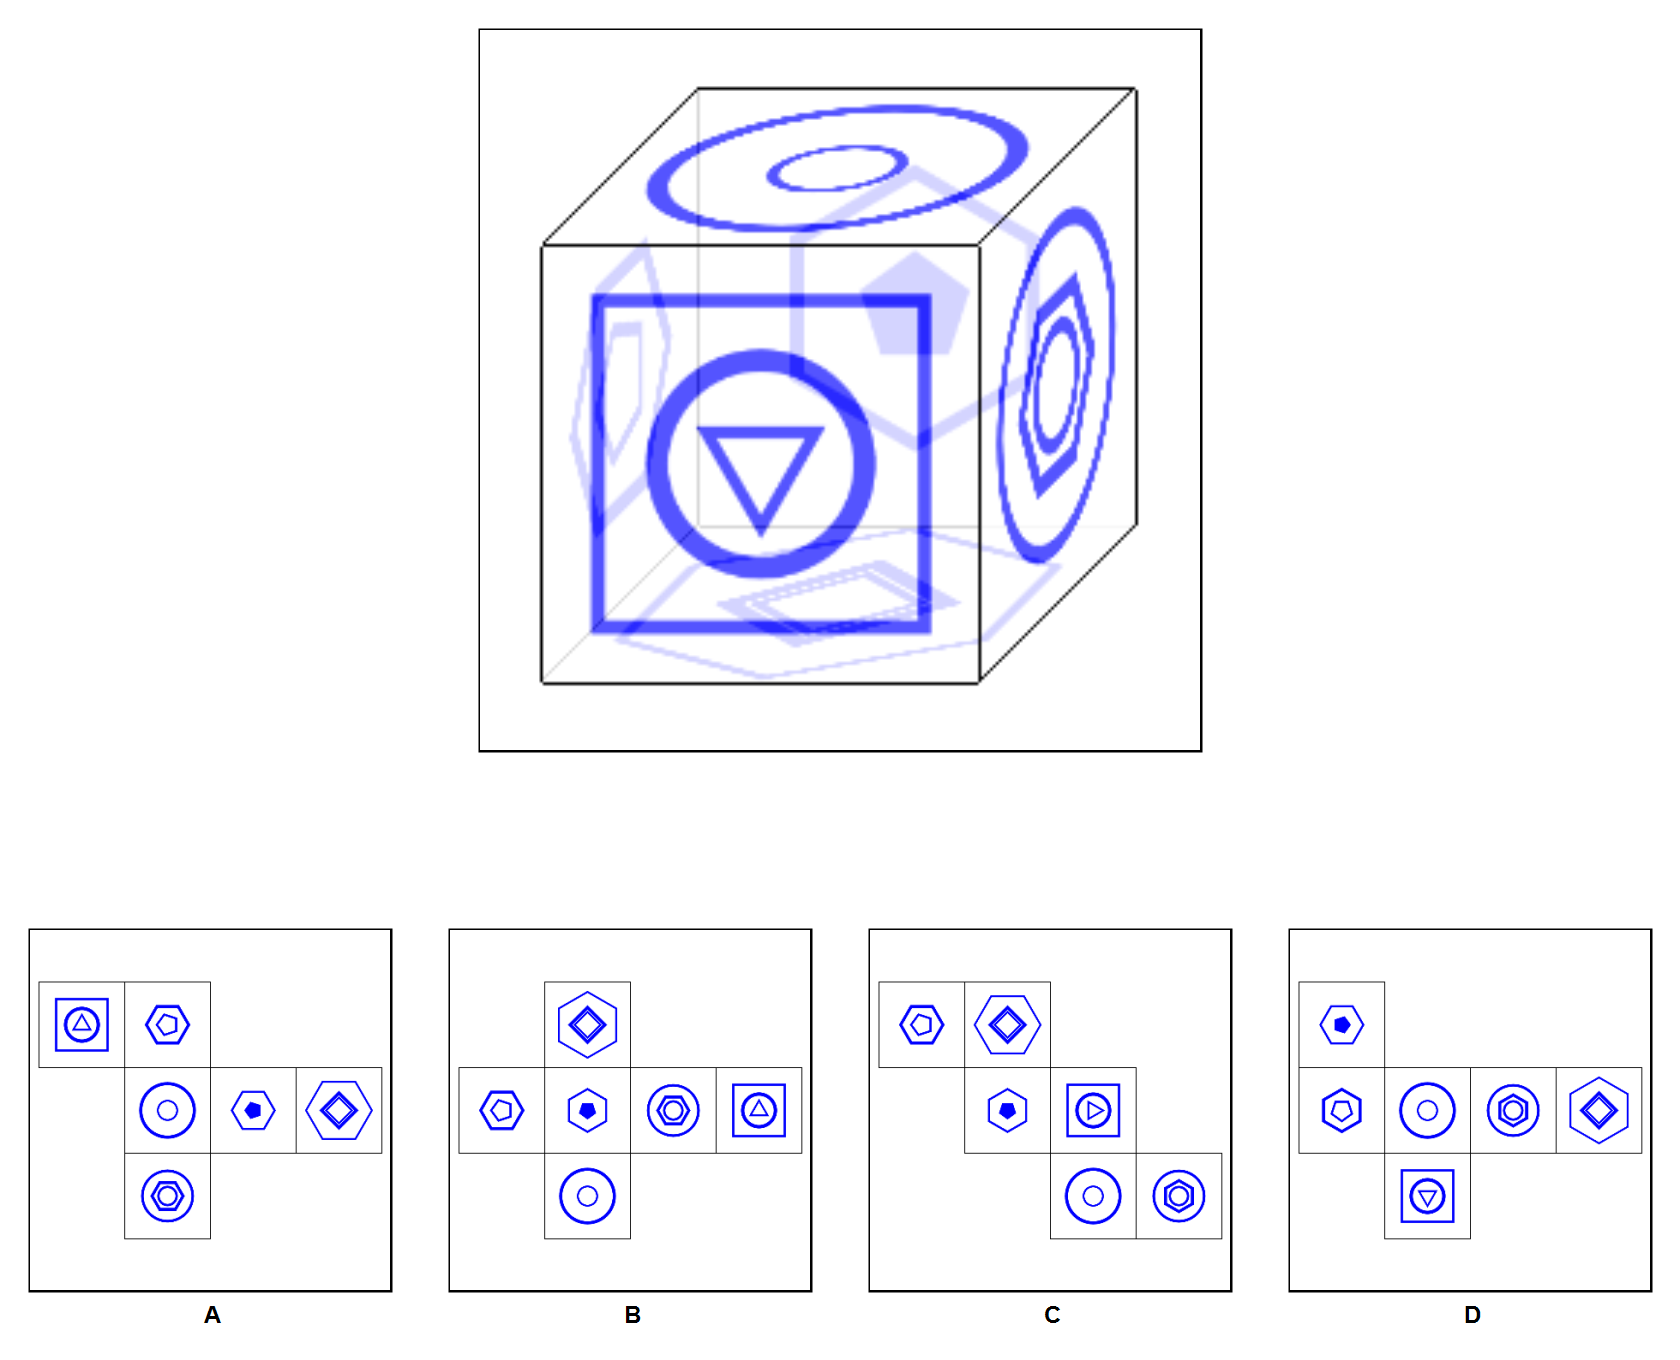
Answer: C